Question: I am interested in the implementation of TextField in registering a Google account on Flutter. How can I make a similar series of TextFields from a date where all three have one errorText and when they click "next", three are checked at once, if one is not entered, everything turns red, even if they were correct. It is like one of the three.

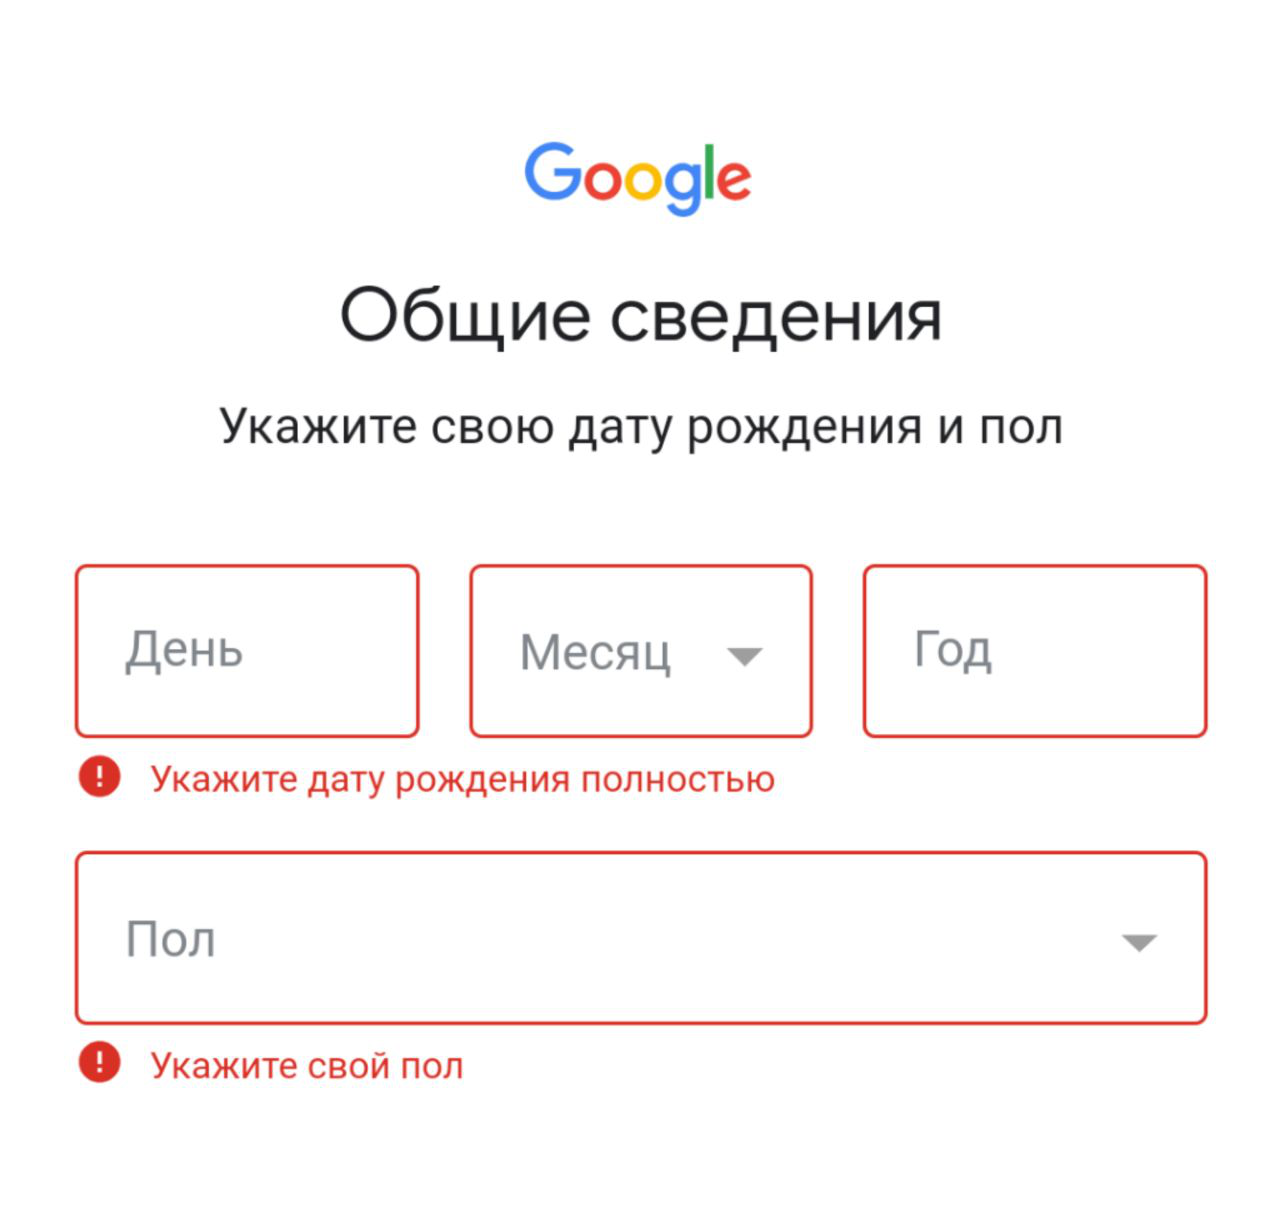
Answer: For the outline text field, you could use
'''
TextField(
decoration: new InputDecoration(
border: new OutlineInputBorder(),
filled: true,
hintText: "Type in your text",
),
)
'''
and for the validation, the best way to achieve it is to use a <URL>
and 'TextFormField' instead of 'TextField'
example:
'''
import 'package:flutter/material.dart';
void main() => runApp(MyApp());
class MyApp extends StatelessWidget {
@override
Widget build(BuildContext context) {
final appTitle = 'Form Validation Demo';
return MaterialApp(
title: appTitle,
home: Scaffold(
appBar: AppBar(
title: Text(appTitle),
),
body: MyCustomForm(),
),
);
}
}
// Create a Form widget.
class MyCustomForm extends StatefulWidget {
@override
MyCustomFormState createState() {
return MyCustomFormState();
}
}
// Create a corresponding State class.
// This class holds data related to the form.
class MyCustomFormState extends State<MyCustomForm> {
// Create a global key that uniquely identifies the Form widget
// and allows validation of the form.
//
// Note: This is a GlobalKey<FormState>,
// not a GlobalKey<MyCustomFormState>.
final _formKey = GlobalKey<FormState>();
String _firstName;
String _lastName;
@override
Widget build(BuildContext context) {
// Build a Form widget using the _formKey created above.
return Form(
key: _formKey,
child: Column(
crossAxisAlignment: CrossAxisAlignment.start,
children: <Widget>[
TextFormField(
validator: (value) {
if (value.isEmpty) {
return 'Please enter some text';
}
return null;
},
onSaved: (val) => _firstName = val,
),
TextFormField(
validator: (value) {
if (value.isEmpty) {
return 'Please enter some text';
}
return null;
},
onSaved: (val) => _lastName = val,
),
Padding(
padding: const EdgeInsets.symmetric(vertical: 16.0),
child: RaisedButton(
onPressed: () {
// Validate returns true if the form is valid, or false
// otherwise.
final form = _formKey.currentState;
if (form.validate()) {
form.save();
// If the form is valid, display a Snackbar.
Scaffold.of(context).showSnackBar(SnackBar(
content: Text('The result: $_firstName, $_lastName')));
}
},
child: Text('Submit'),
),
),
],
),
);
}
}
'''
<URL>